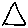
Label: triangle